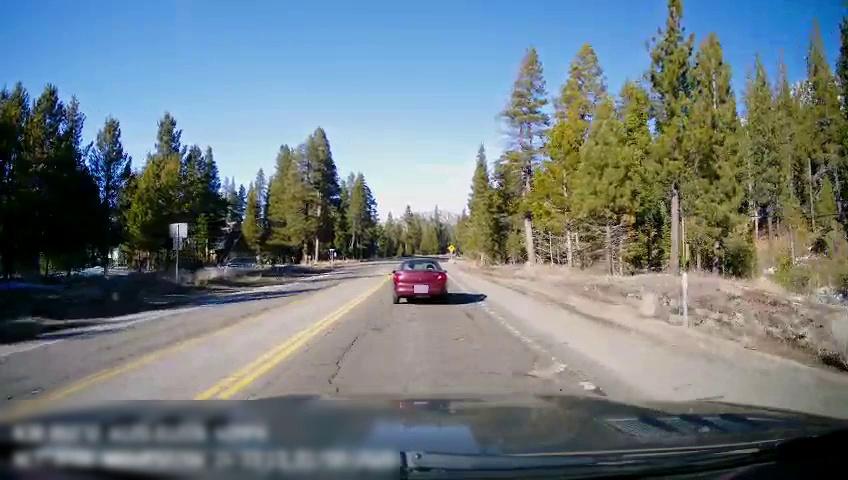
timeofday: Day
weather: Sunny
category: Drivable Space
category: Vehicles | Car
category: Lanes | Current Lane
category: Lanes | Current Lane
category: Lanes | Opposite Lane
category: Traffic | Signs